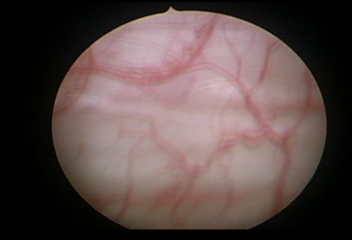
Modality: WLC
Class: Normal mucosa
Bladder cancer association: No